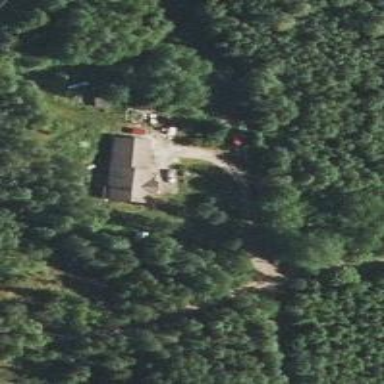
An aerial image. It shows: Driveway.